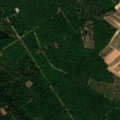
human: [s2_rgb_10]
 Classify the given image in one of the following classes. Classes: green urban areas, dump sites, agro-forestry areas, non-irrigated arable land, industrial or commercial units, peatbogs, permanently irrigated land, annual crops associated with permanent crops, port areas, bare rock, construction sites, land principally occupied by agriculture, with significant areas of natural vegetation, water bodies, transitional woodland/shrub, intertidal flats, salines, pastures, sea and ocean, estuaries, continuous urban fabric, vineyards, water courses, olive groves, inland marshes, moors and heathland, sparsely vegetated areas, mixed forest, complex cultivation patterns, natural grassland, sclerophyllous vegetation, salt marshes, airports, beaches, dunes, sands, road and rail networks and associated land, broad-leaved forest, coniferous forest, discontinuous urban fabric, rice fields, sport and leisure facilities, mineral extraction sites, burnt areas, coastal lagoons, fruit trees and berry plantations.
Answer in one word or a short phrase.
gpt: non-irrigated arable land, vineyards, broad-leaved forest